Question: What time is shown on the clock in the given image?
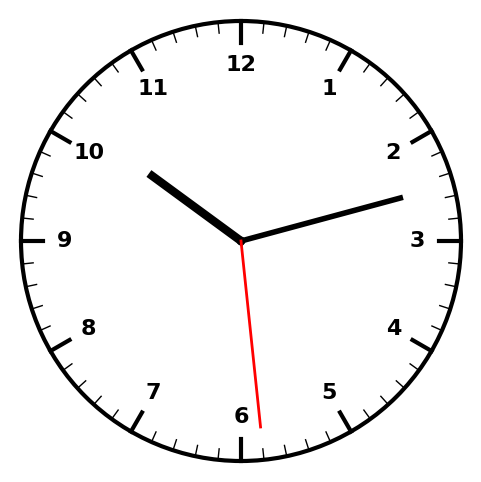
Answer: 10:12:29